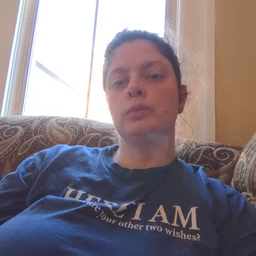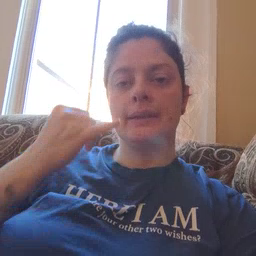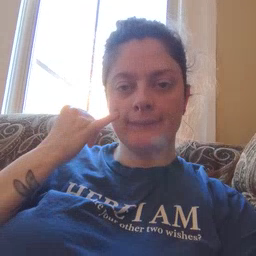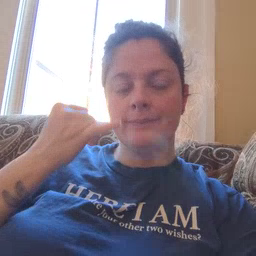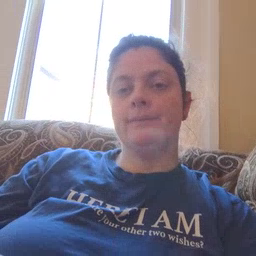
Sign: if